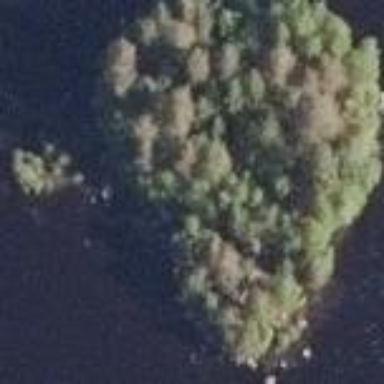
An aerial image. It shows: Islet.